Question: I want to divide a circular View in half with 2 different colored Views which will result with circular View containing two background colors. Let's say we fill the main circular View with two Views: blue and red one. Giving both the blue and red View, the property 'flex:1' , means they will take up the same amount of space. Problem is they don't fit the style properties of the main View. (borderRadius is problematic)
'''
import * as React from 'react';
import { Text, View, StyleSheet } from 'react-native';
import Constants from 'expo-constants';
export default class App extends React.Component {
render() {
return (
<View
style={{
height: 300,
width: 300,
backgroundColor: "pink",
borderRadius: 300,
justifyContent: "center",
marginTop:60
}}
>
<Text style={{ textAlign: "center", fontSize: 150 }}>❤️</Text>
</View>
);
}
}
'''

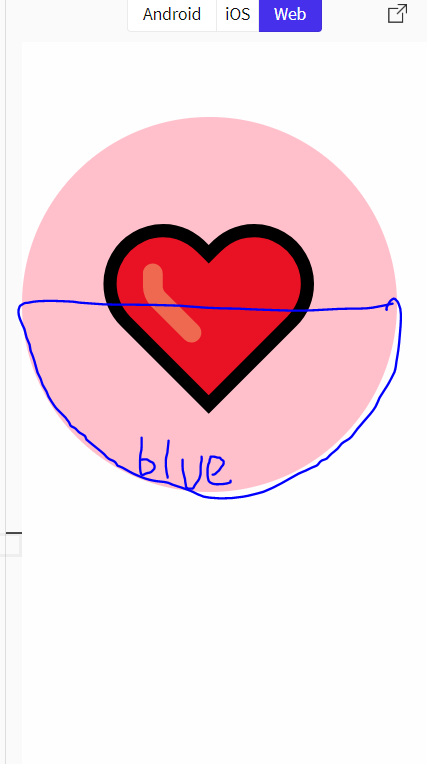
Answer: '''
import React, { Component } from "react";
import { View, Text } from "react-native";
export default class Dashboard extends Component {
render() {
return (
<View
style={{
flexDirection: "column",
marginVertical: 60,
marginHorizontal: 30,
width: 300,
height: 300,
borderRadius: 150,
overflow: "hidden"
}}
>
<View style={{ flex: 1, backgroundColor: "#ffbecb" }} />
<View style={{ flex: 1, backgroundColor: "blue" }} />
<View
style={{
position: "absolute",
left: 0,
right: 0,
justifyContent: "center",
alignItems: "center",
top: 0,
bottom: 0
}}
>
<Text style={{ fontSize: 80 }}> ❤️ </Text>
</View>
</View>
);
}
}
'''
<URL>